Question: I recently stumbled upon a question here where someone was trying to get a proper line-behind behavior on their headers. Something like this:

Their implementation yielded different results across different headers, and hence the question. The implementation was quite odd by using 'table' for the element and 'table-cell' for the ':before' and ':after'. The resulting behavior was for me quite surprising. I made a test on <URL>, have a look.
You'll see that I have two classes; 'a' and 'b', where the former has a width of 25% and the latter 40%. Despite this, the 'b' is nearly 5 times wider than 'a'. Setting them to 40% and 45% respectively makes 'b' twice as large as 'a'. This is totally unexpected behavior for just a 5% difference. The length of the text seems to affect this too.
I get that this implementation is bad and that it would "break". However, I'd like to know it breaks the way it does. This makes no sense to me.
'''
div {
display: table;
background: grey;
margin: 10px 0;
}
div:before,
div:after {
width: 25%;
position: relative;
content: '';
border-top: 2px solid black;
display: table-cell;
}
div.b:before,
div.b:after {
width: 45%;
}
'''
'''
<div class="a">text</div>
<div class="a">some more text</div>
<div class="b">text</div>
<div class="b">some more text</div>
'''
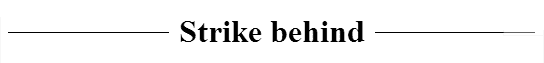
Answer: The auto tabular layout is not specified by the standard, so I recommend against using this kind of percentage tricks, which will probably break on some browsers.
However, it seems most browsers behave like this:
- '::before''::after'- -
So if you have 'width: 25%', the text will take the remaining '50%'.
'''
tablewidth = textwidth / 50% = 2 * textwidth
pseudowidth = 25% * tablewidth = 0.5 * textwidth
'''
If you have 'width: 40%', the text will take the remaining '20%'.
'''
tablewidth = textwidth / 20% = 5 * textwidth
pseudowidth = 40% * tablewidth = 2 * textwidth
'''
If you have 'width: 45%', the text will take the remaining '10%'. That is, the table will double its width with respect to the previous case, if the text is the same.
'''
tablewidth = textwidth / 10% = 10 * textwidth
pseudowidth = 45% * tablewidth = 4.5 * textwidth
'''
Of course, things start to get tricky if the desired table width calculated as described above exceeds the containing block. Then
- - The text cell will have the width resulting of resolving the remaining percentage left by the pseudo-elements. That will be less than the preferred width of the text, so the text will wrap into multiple lines.However, the text cell won't be narrower than the minimum required width of the text. That will usually be the width of the longest word, but may change due to e.g. 'word-break: break-all' or 'white-space: nowrap'.- The remaining space left by the text will be equally distributed among the pseudo-elements.If the remaining space is negative, the pseudo-elements will have 0 width, and the table will grow (overflowing the containing block) in order to compensate that.